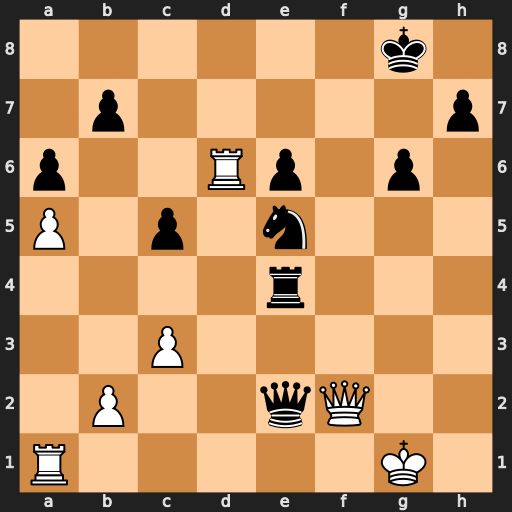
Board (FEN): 6k1/1p5p/p2Rp1p1/P1p1n3/4r3/2P5/1P2qQ2/R5K1
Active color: w
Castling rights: -
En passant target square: -
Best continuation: Rd8+ Kg7 Qf8#